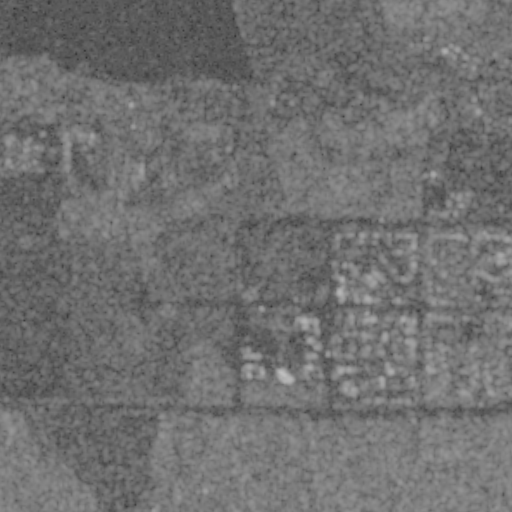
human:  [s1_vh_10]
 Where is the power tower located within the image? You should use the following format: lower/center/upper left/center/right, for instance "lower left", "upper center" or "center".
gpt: The power tower is located in the upper left of the image.
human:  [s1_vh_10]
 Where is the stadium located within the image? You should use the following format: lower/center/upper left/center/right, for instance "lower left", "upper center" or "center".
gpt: The stadium is located in the center right of the image.
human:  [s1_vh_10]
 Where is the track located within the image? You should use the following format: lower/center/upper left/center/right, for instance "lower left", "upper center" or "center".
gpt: The track is located in the lower right of the image.
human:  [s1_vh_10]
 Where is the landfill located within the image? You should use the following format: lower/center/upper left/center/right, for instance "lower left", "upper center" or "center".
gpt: There is no landfill in the image.

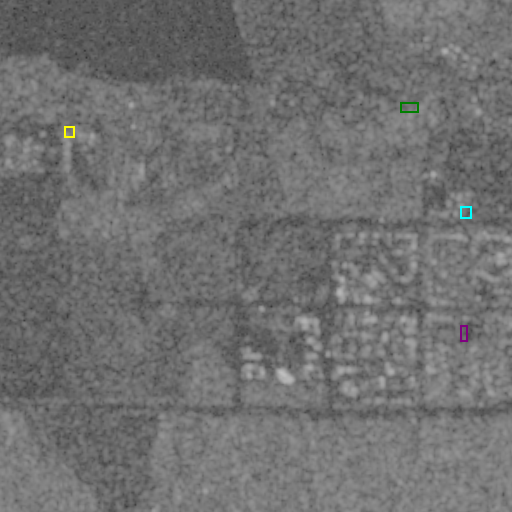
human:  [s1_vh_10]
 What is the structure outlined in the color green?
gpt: The structure outlined in green is a park.
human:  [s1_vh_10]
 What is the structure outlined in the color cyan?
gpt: The structure outlined in cyan is a parking lot.
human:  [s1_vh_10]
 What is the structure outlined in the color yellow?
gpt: The structure outlined in yellow is a power substation.
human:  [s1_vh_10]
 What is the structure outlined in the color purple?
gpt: The structure outlined in purple is a track.
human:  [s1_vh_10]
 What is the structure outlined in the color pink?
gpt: There is no pink outline.